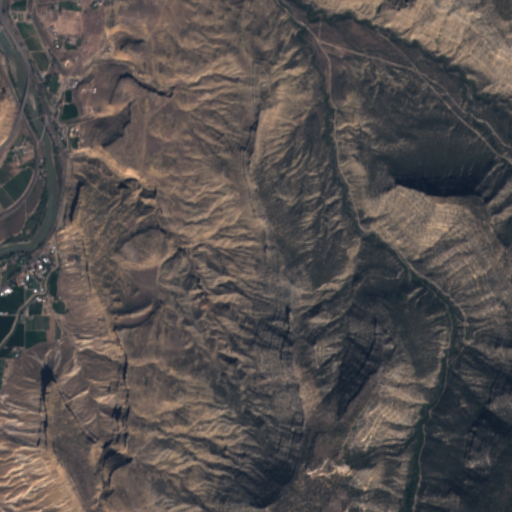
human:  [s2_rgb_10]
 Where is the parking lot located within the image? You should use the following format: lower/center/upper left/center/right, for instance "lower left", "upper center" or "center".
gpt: The parking lot is located in the upper left of the image.
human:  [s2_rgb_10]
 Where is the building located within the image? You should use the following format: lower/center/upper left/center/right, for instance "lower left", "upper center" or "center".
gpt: The building is located in the left of the image.
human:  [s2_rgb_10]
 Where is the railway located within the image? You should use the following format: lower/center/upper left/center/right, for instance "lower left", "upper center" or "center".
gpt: The railway is located in the upper left of the image.
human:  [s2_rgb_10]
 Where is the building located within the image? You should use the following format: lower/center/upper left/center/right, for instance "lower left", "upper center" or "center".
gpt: The building is located in the left of the image.
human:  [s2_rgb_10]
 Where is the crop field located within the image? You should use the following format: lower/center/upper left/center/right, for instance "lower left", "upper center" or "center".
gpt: There is no crop field in the image.